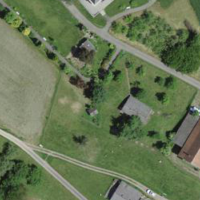
EUNIS habitat code: 25
Species observed at this site:
Cotinus coggygria